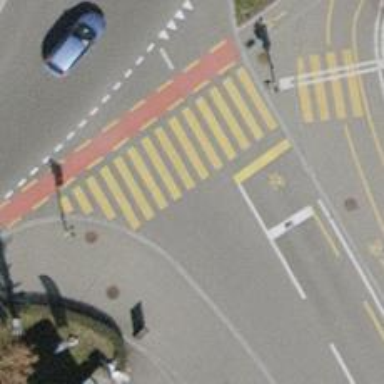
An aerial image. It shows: Crossing with zebra traffic signals.